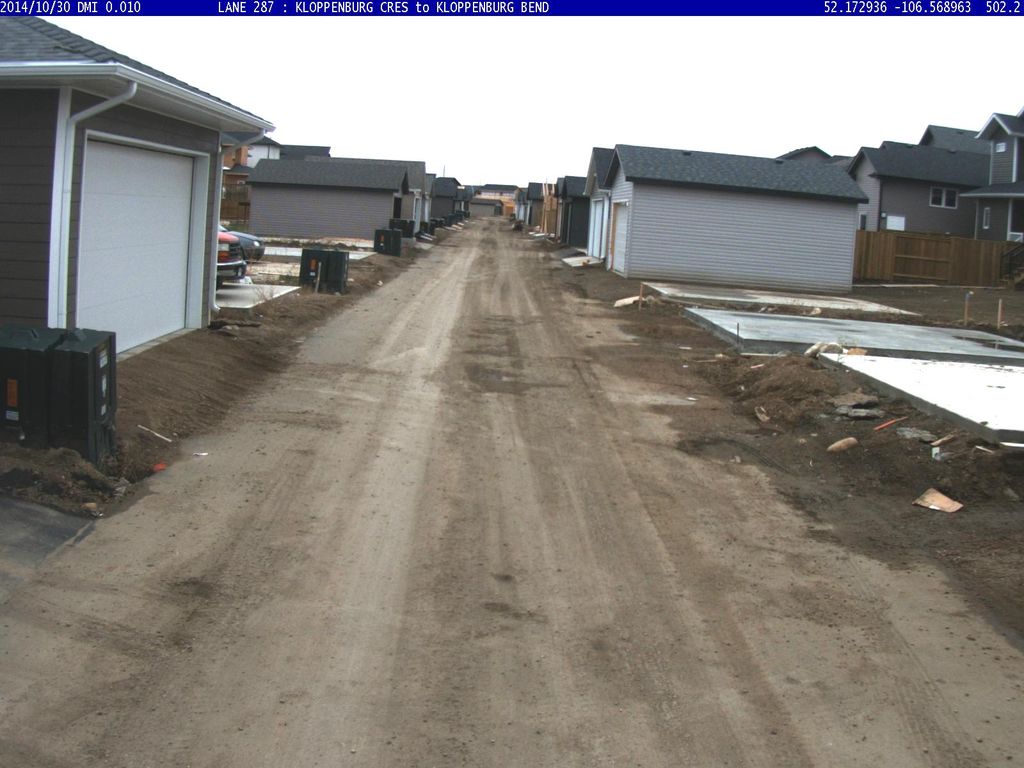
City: saskatoon